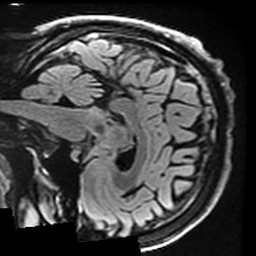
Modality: T2w
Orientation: sagittal
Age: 42
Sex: male
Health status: healthy
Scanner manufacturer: ge
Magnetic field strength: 3 T
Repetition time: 12 s
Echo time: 0.09318 s